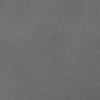
Label: dusty